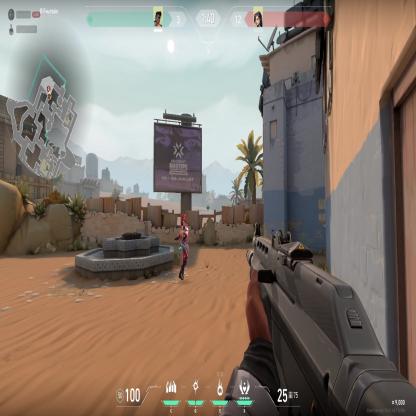
Label: enemy